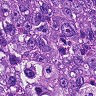
Metastatic tissue present: yes